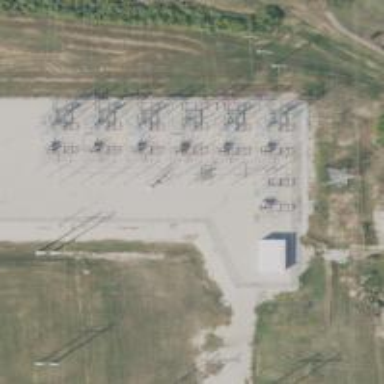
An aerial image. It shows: Switch for power supply.